Field crop: tomato
Growth stage: 1
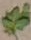
Species: solanum